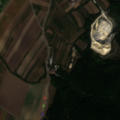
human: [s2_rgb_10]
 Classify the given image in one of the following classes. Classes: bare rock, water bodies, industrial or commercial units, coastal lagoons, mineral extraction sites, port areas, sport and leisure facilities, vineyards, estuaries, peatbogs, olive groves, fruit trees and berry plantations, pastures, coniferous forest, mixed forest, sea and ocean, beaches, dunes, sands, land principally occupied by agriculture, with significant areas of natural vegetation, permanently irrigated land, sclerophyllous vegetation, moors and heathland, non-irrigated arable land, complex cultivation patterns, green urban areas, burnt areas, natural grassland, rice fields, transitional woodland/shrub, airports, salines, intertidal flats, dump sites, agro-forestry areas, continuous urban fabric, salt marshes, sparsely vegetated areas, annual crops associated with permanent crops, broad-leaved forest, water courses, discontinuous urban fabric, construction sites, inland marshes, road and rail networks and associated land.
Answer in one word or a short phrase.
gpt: non-irrigated arable land, land principally occupied by agriculture, with significant areas of natural vegetation, broad-leaved forest